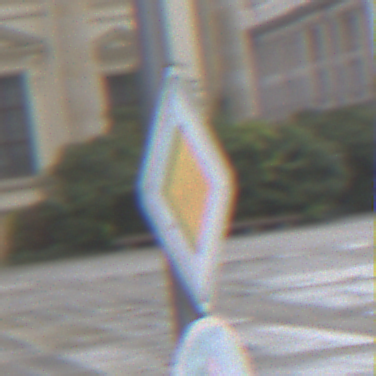
Verkehrszeichen: Vorfahrtsstrasse
Zusatzzeichen unten: VorgeschriebeneFahrtrichtungGeradeaus
Umgebung: Outdoor, Urban
Tageszeit: Midday
Wetter: Overcast
Licht: Natural
Jahreszeit: NotSpecified
Kontrast: LowContrast